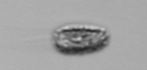
Label: Pseudochattonella_farcimen